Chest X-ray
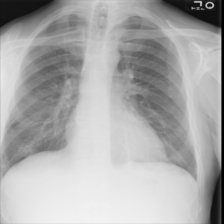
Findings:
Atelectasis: positive
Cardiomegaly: negative
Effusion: positive
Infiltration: negative
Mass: negative
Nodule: negative
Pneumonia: negative
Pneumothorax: negative
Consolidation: negative
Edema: negative
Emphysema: negative
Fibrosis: negative
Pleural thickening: negative
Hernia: negative